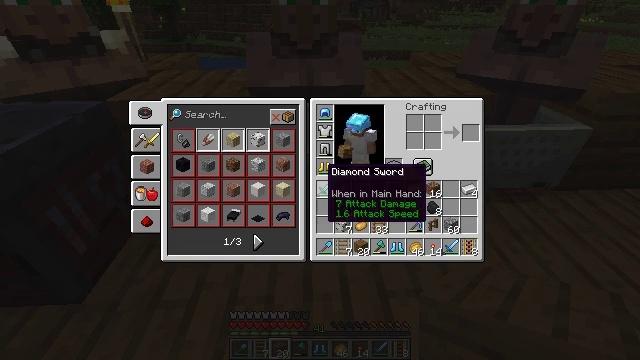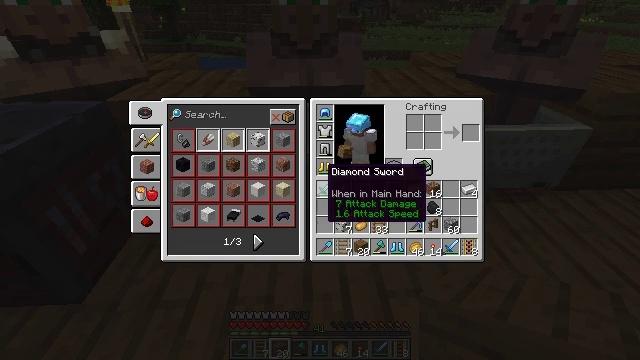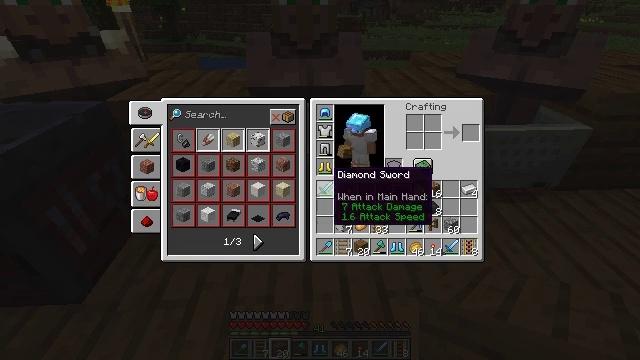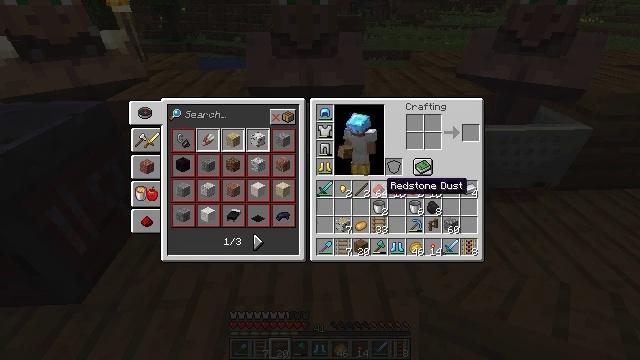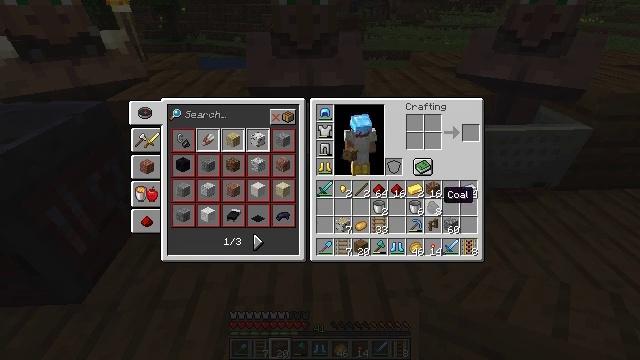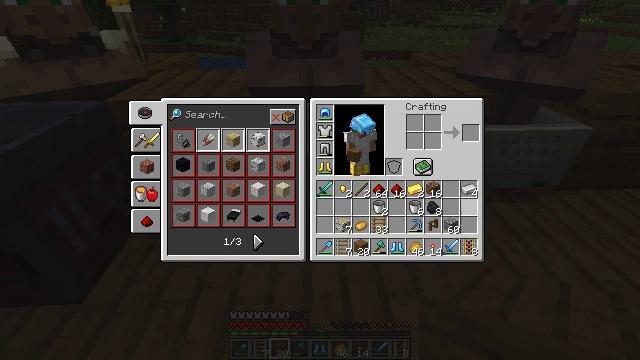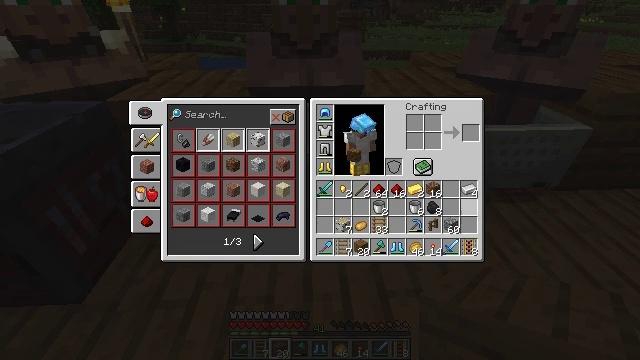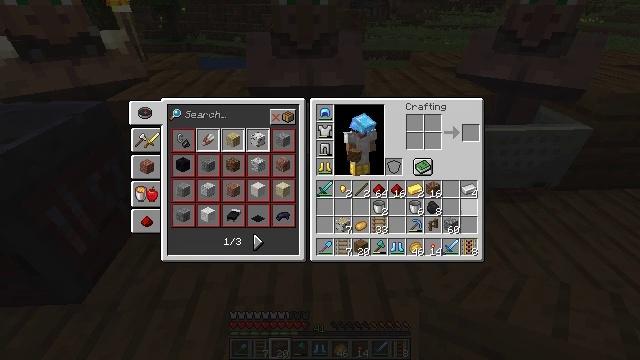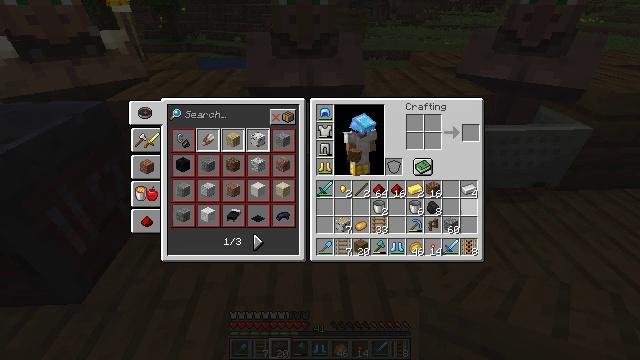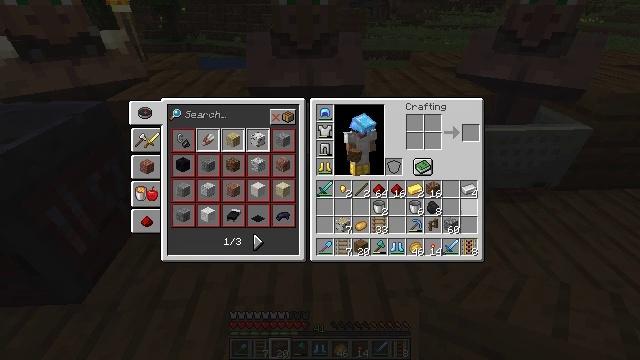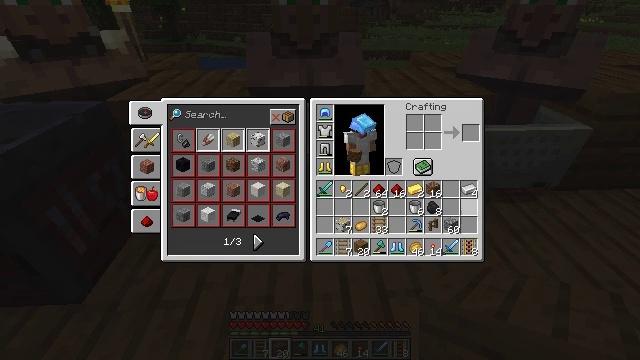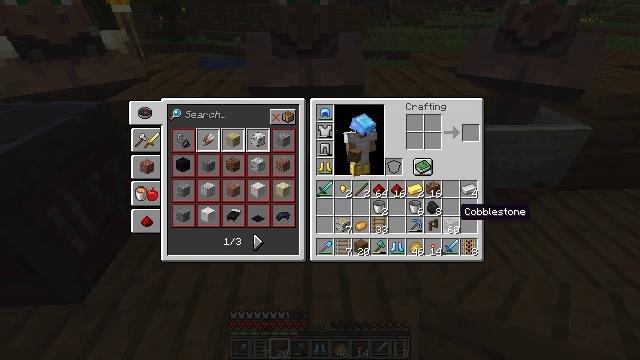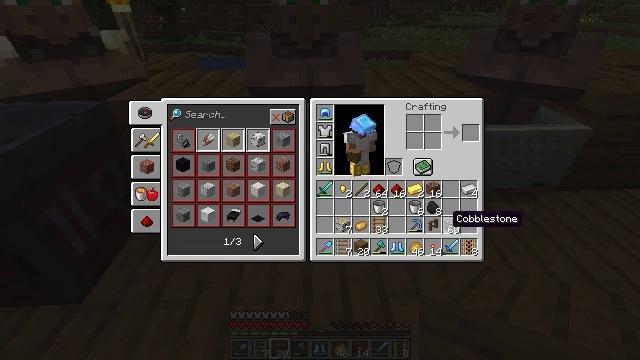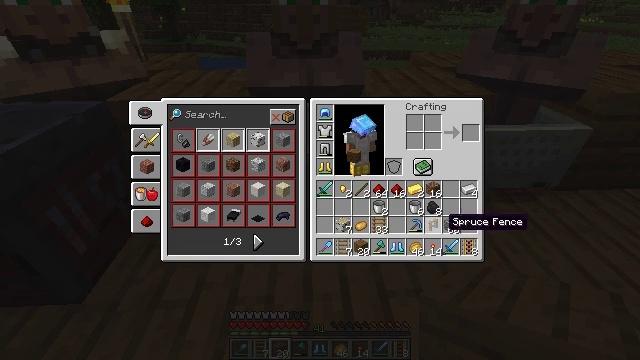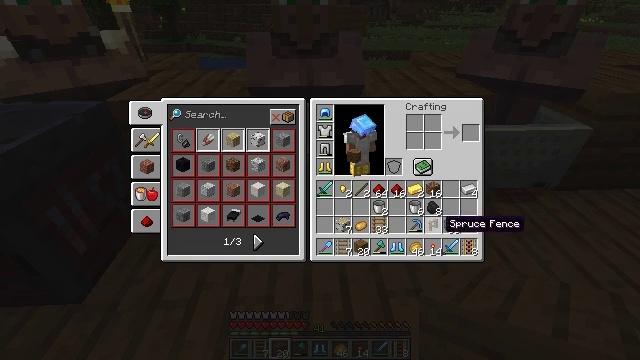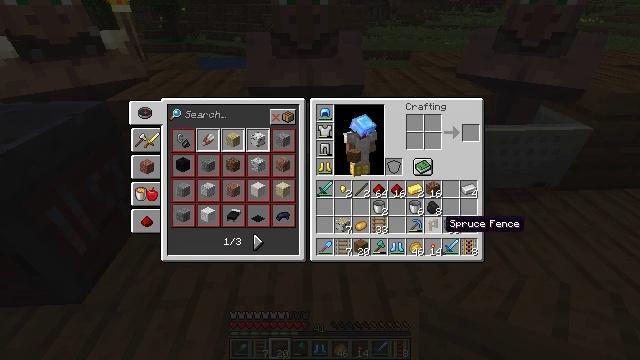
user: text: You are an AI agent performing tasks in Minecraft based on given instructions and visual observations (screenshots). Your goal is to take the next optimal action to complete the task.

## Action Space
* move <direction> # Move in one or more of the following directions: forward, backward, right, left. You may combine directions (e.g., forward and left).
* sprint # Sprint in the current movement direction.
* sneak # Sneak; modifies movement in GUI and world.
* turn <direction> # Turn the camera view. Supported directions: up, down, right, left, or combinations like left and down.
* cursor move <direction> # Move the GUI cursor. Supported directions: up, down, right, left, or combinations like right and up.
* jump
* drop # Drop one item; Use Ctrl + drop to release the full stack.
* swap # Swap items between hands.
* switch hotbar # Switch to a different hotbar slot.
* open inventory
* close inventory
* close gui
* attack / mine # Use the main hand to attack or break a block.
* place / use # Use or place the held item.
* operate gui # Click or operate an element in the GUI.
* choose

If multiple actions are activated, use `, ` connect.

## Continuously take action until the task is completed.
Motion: motion action
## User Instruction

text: Attack the grindstone to break it.
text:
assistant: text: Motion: open inventory
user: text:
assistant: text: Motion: no_op
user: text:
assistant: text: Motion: cursor move right and down
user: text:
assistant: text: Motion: cursor move right and down
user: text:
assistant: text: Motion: cursor move right
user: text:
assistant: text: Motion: cursor move right
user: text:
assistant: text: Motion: no_op
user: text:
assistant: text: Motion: no_op
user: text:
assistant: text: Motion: no_op
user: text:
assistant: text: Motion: no_op
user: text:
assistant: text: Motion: cursor move left and down
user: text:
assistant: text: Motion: cursor move left
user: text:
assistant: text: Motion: no_op
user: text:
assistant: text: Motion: no_op
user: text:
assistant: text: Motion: no_op
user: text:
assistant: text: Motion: no_op
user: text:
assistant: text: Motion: cursor move left
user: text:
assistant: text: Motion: no_op
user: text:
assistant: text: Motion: no_op
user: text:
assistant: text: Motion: no_op
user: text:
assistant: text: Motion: no_op
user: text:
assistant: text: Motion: no_op
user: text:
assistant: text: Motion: no_op
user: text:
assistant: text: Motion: operate gui
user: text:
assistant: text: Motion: operate gui
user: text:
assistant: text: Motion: operate gui
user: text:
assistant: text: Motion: no_op
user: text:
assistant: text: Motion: no_op
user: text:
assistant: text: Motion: no_op
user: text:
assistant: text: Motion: no_op